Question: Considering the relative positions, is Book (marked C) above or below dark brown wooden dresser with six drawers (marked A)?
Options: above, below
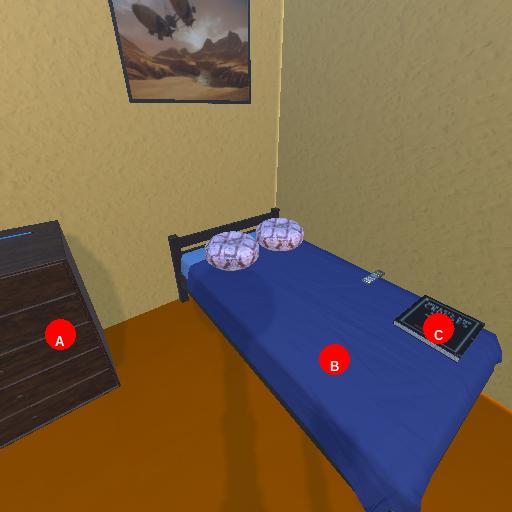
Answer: above